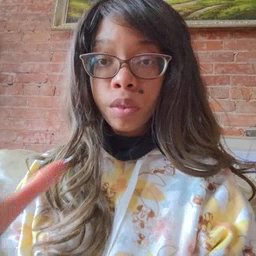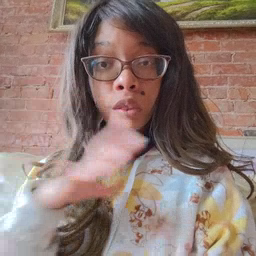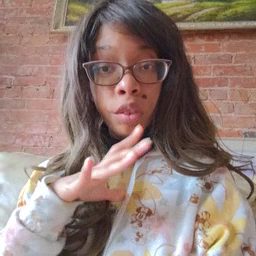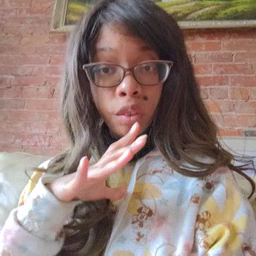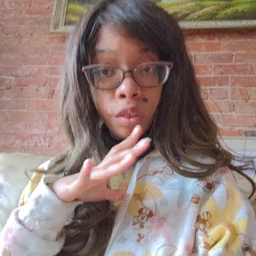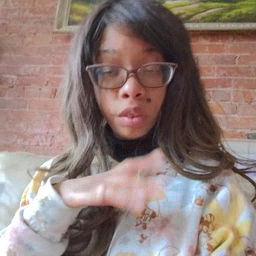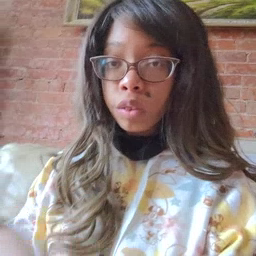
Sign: fine